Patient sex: F
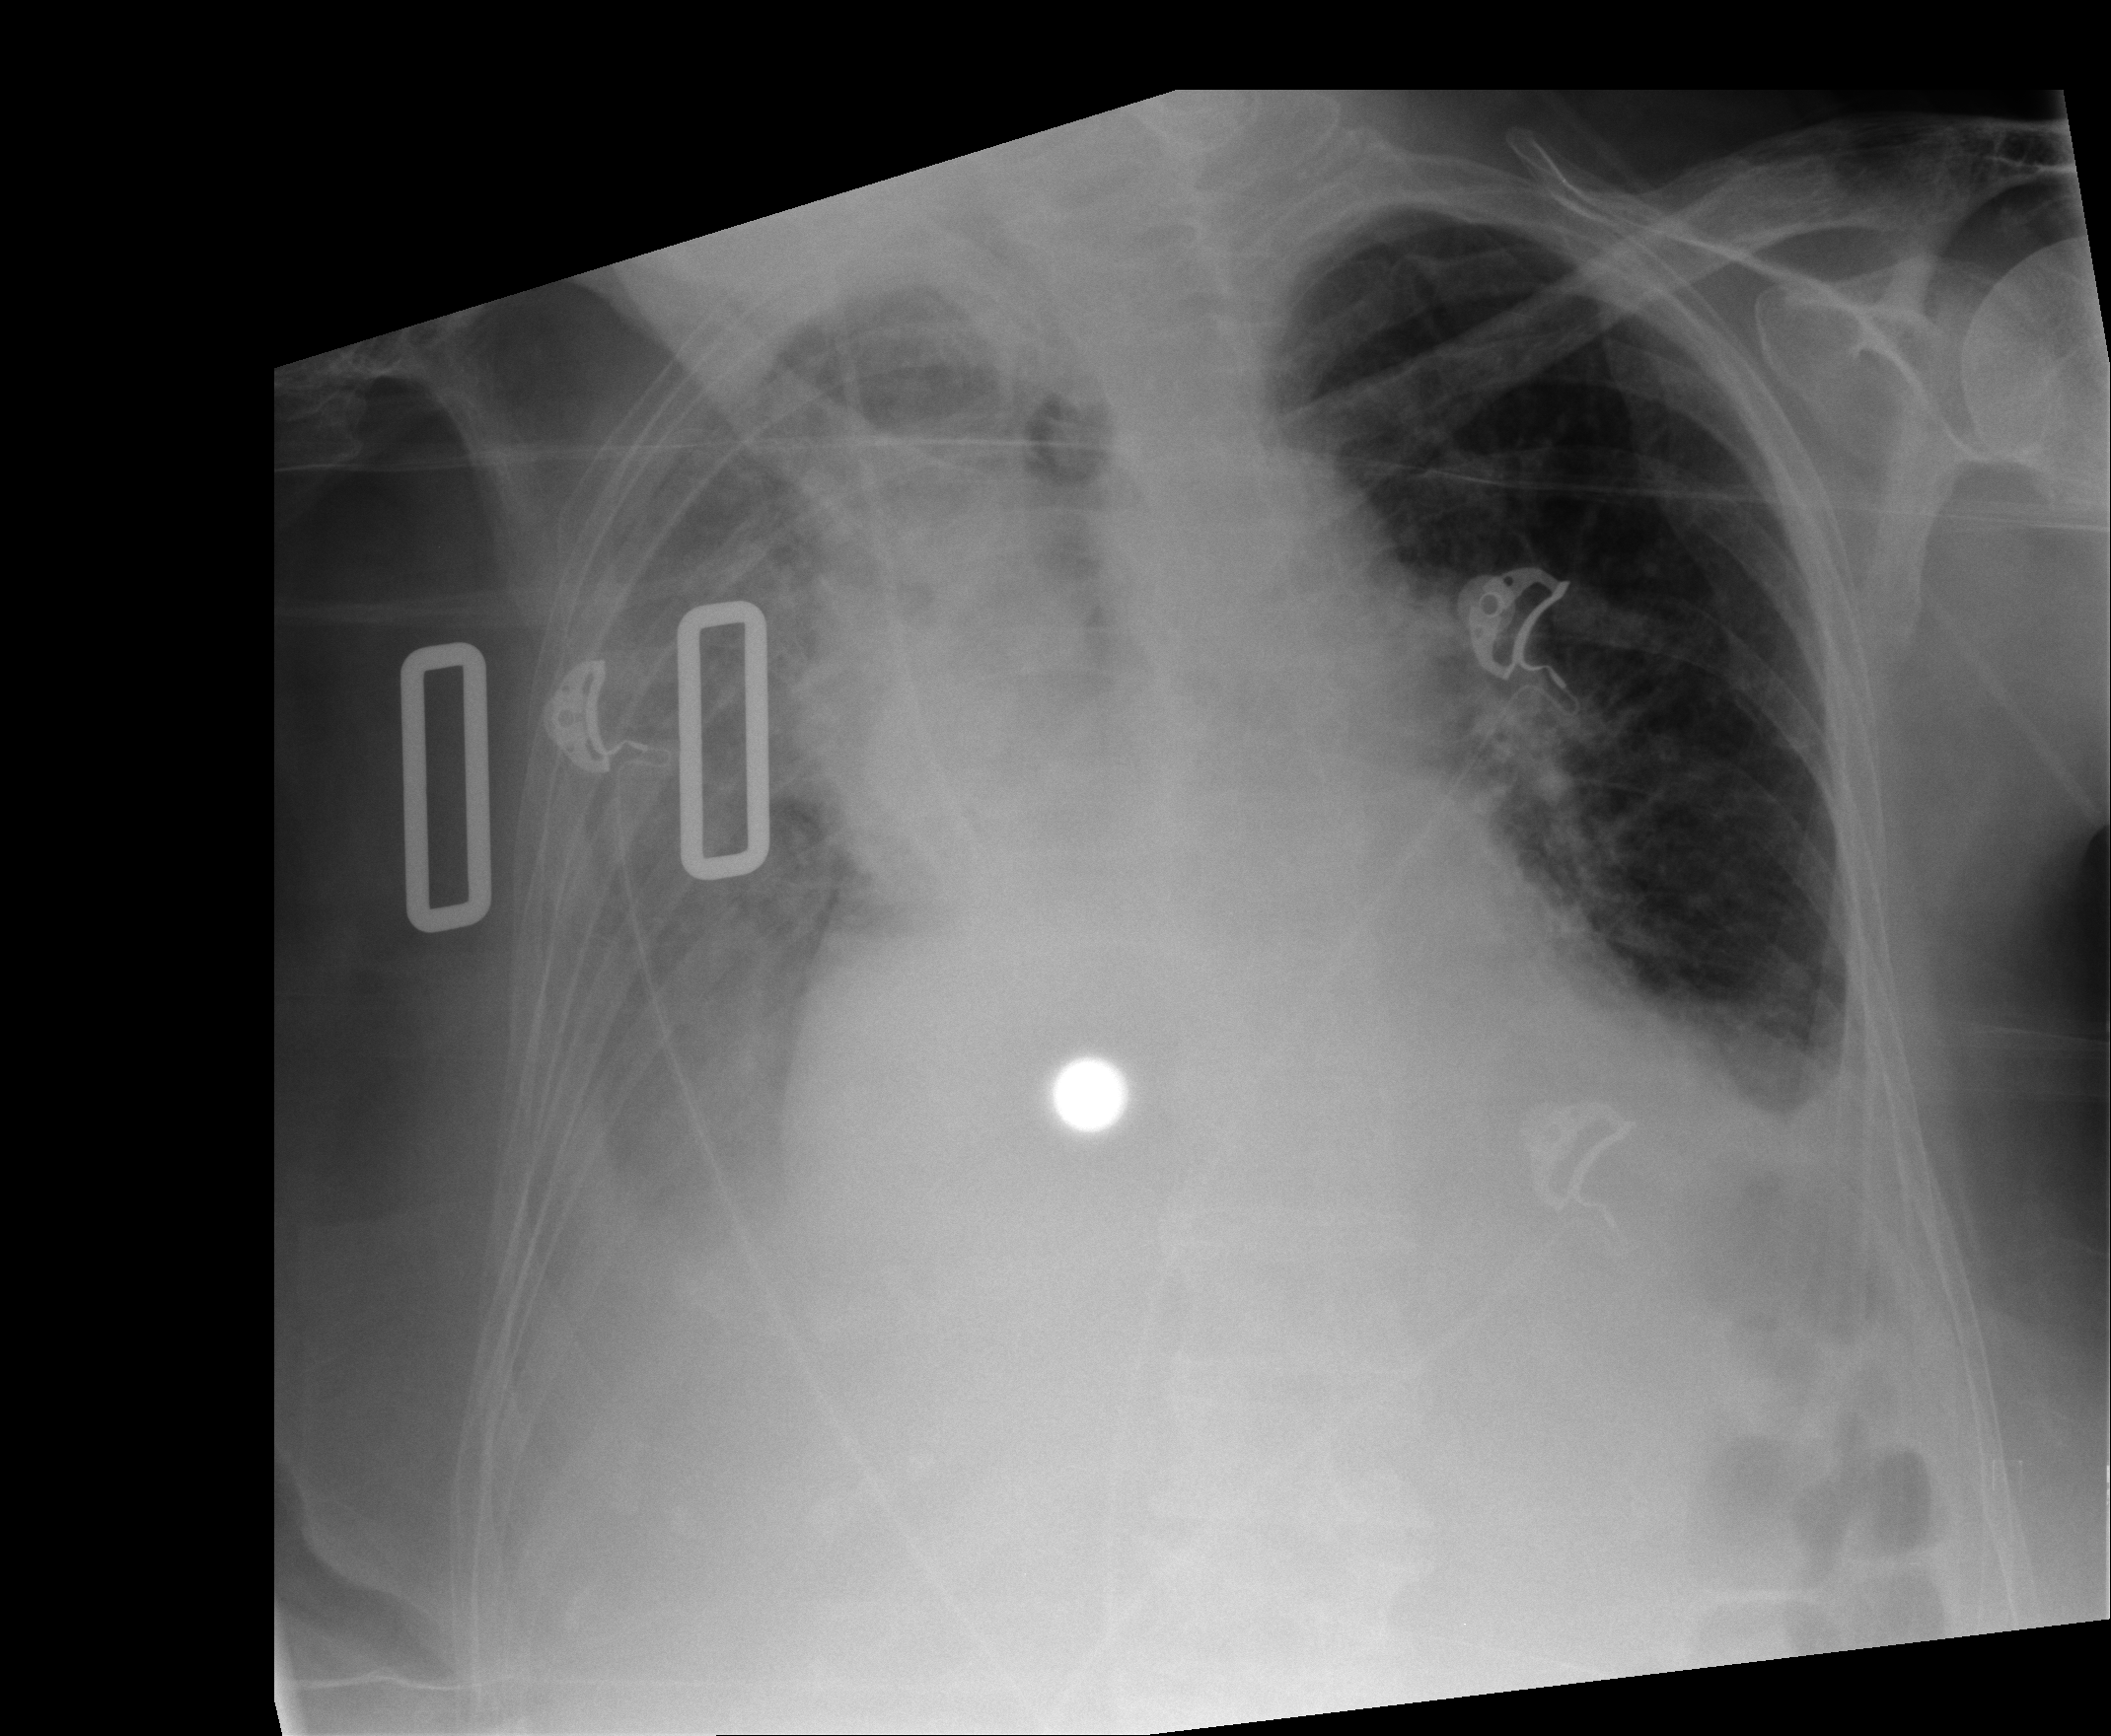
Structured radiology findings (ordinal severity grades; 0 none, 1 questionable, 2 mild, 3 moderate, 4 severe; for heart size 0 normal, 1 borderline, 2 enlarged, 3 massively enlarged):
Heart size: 2
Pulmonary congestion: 1
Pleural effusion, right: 2
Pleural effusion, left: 1
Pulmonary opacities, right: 0
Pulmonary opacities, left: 0
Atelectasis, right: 2
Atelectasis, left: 2